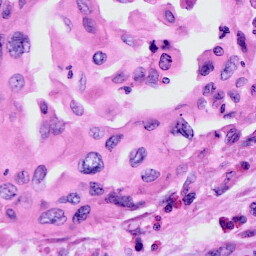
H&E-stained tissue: Cervix